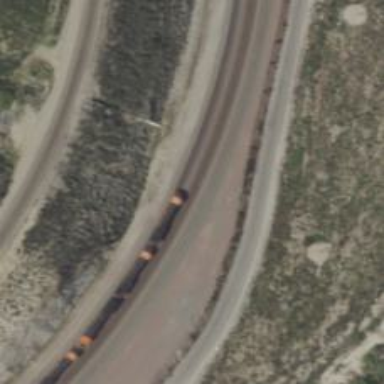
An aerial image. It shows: Railway track.